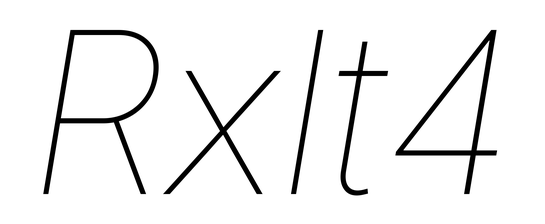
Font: Inter-Italic_Thin_Italic